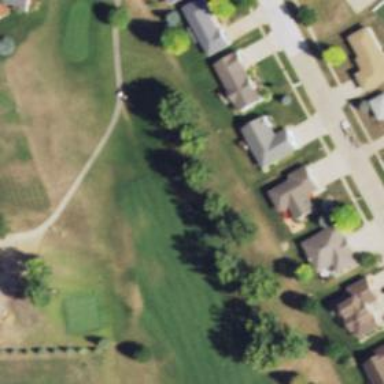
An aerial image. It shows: Path for both roads and golfers.